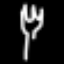
Label: fork